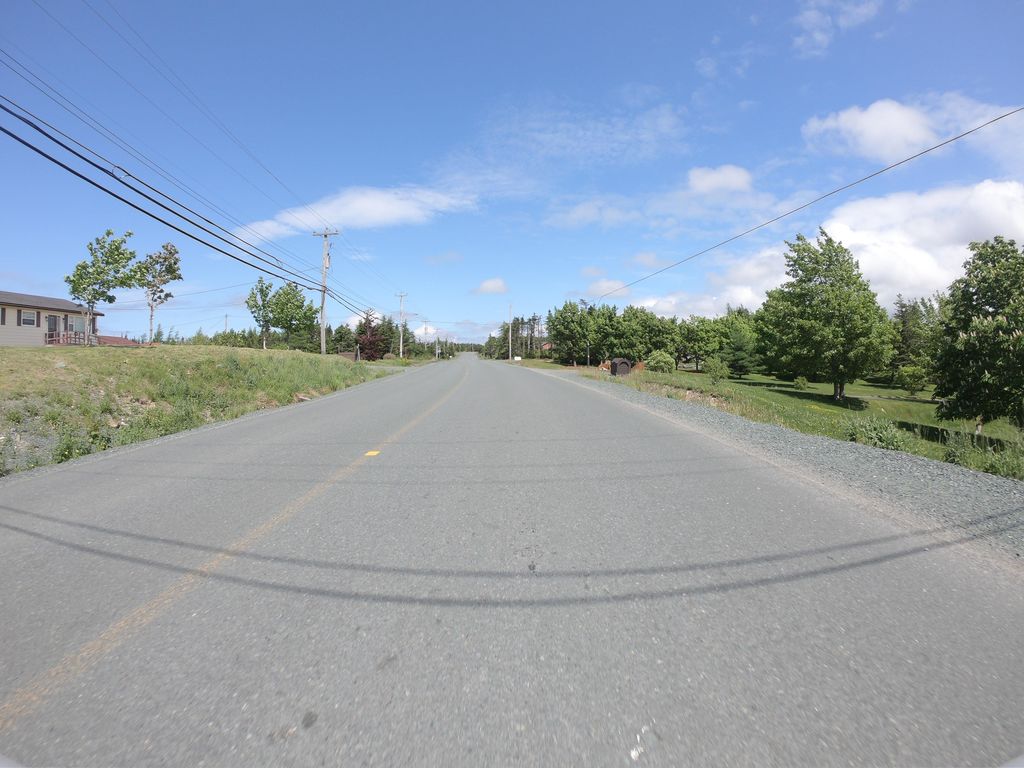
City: st_johns